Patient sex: M
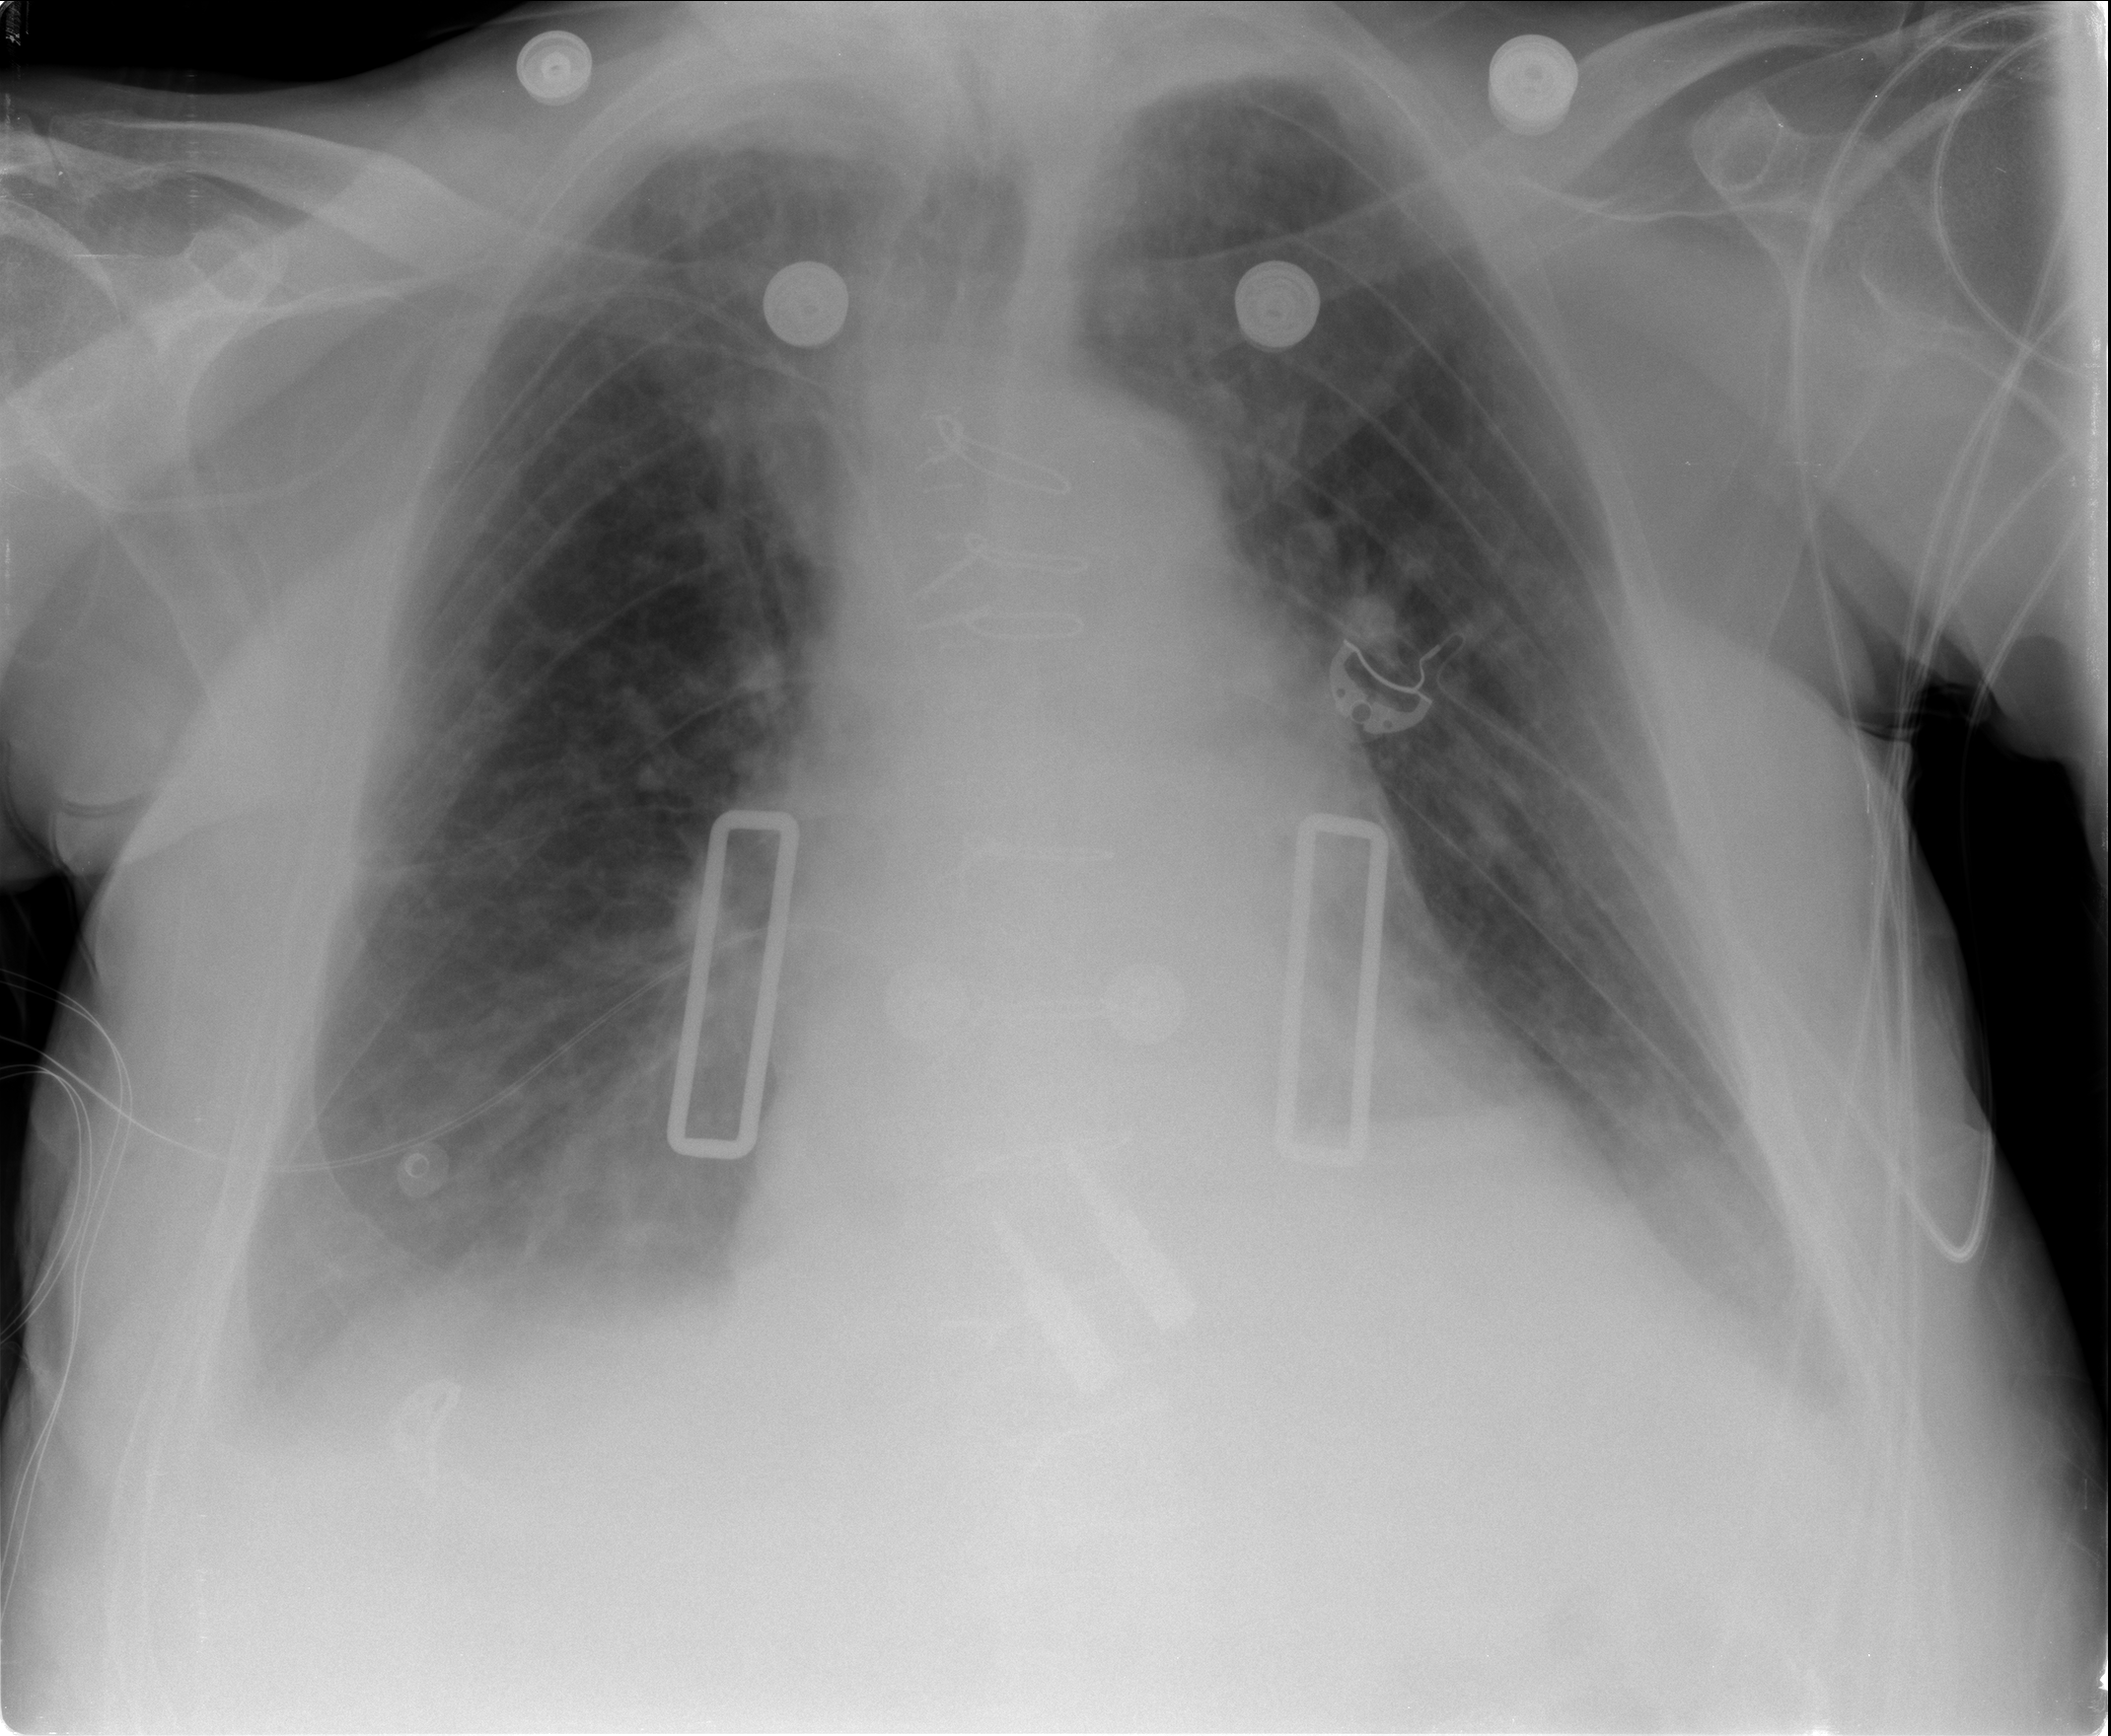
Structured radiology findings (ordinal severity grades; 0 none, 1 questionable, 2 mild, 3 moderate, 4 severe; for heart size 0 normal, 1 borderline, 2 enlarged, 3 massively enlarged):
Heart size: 2
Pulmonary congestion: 2
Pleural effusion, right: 1
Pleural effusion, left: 1
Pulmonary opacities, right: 0
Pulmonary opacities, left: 0
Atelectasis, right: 2
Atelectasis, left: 2